Interaction volume radius: 10 \u00c5
Interaction volume height: 15 \u00c5
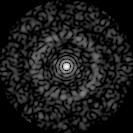
Disorder parameter: 0.8237